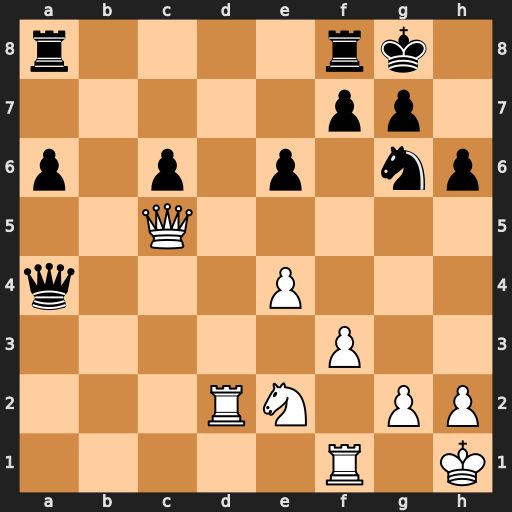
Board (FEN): r4rk1/5pp1/p1p1p1np/2Q5/q3P3/5P2/3RN1PP/5R1K
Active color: w
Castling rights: -
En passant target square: -
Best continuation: Nc3 Qb3 Rb1 Qxb1+ Nxb1